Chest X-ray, PA view. Patient: 52 years old, sex M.
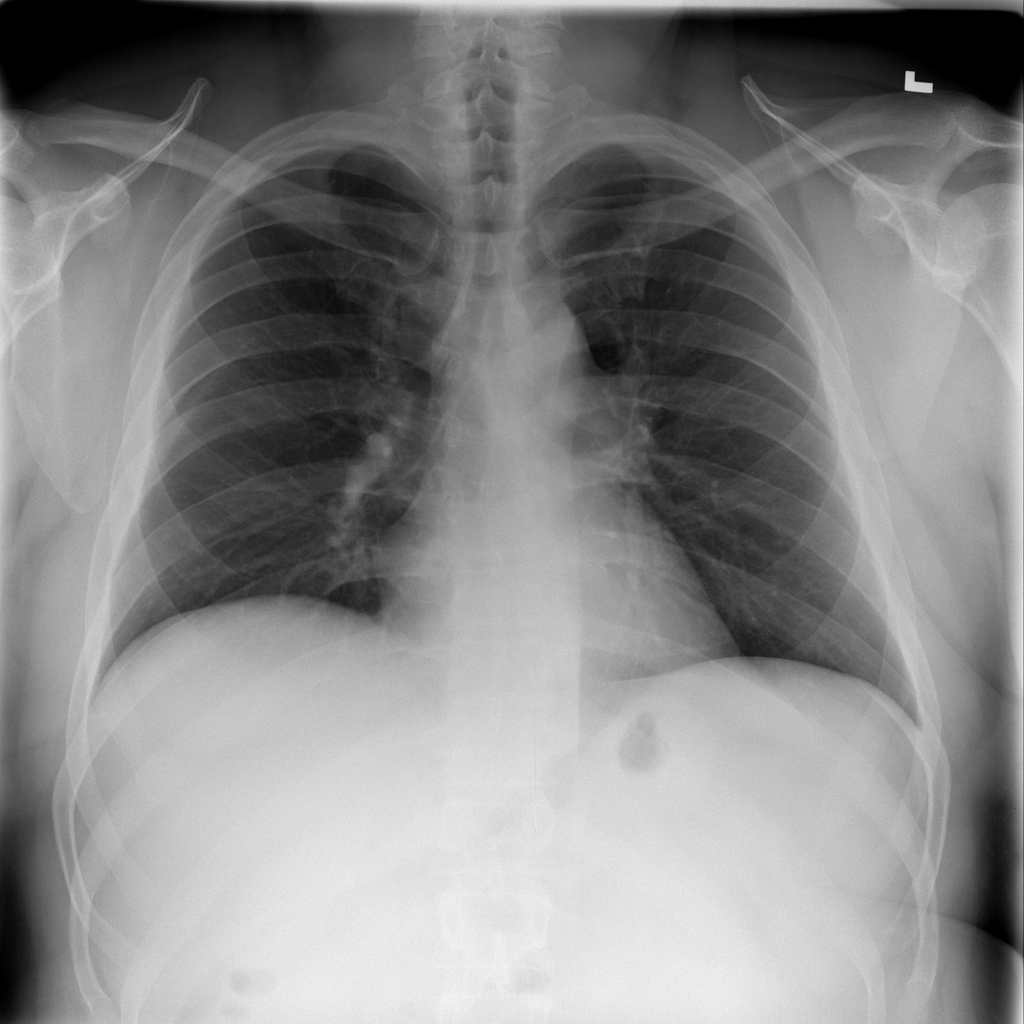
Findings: No Finding